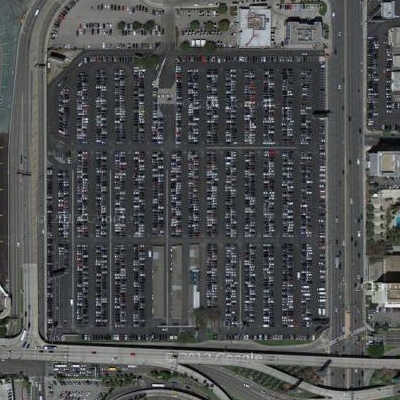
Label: Parking